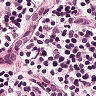
Metastatic tissue present: no